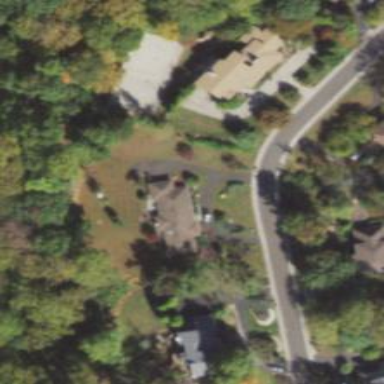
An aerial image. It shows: Driveway leading to service road.